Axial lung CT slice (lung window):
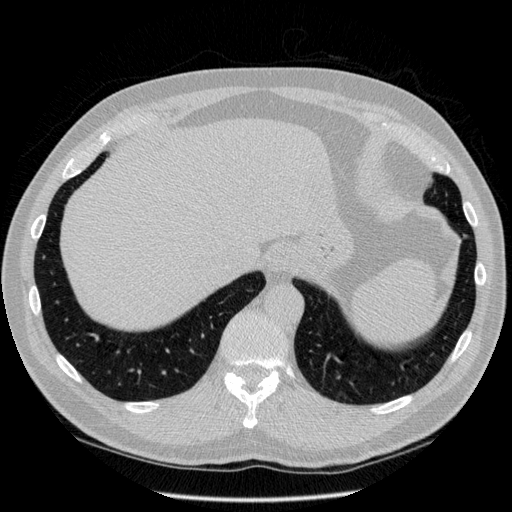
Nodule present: no